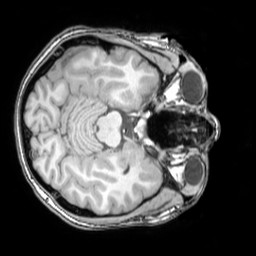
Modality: T1w
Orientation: axial
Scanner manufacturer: philips
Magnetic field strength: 3 T
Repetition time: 0.008105 s
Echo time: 0.003714 s